Field crop: maize
Growth stage: 2
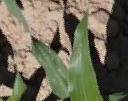
Species: maize